Question: With Google's Chart Image API (which was unfortunately deprecated April 2012), you can generate QR codes.

I'm sure I can change the size of the resulting image using the API, but I'd rather just use CSS and the width and height properties to make it a little bigger.
In Chrome at least, this results in nasty anti-aliasing (not preferable, since it needs to be parsable by machines). Is there a way to tell browsers not to anti-alias upscaled images?
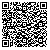
Answer: This guy has the solution: <URL>
'''
img {
image-rendering: optimizeSpeed; /* PREFER SPEED OVER SMOOTHING */
image-rendering: -moz-crisp-edges; /* Firefox */
image-rendering: -o-crisp-edges; /* Opera */
image-rendering: -webkit-optimize-contrast; /* Chrome (and eventually Safari) */
image-rendering: optimize-contrast; /* CSS3 Proposed */
-ms-interpolation-mode: nearest-neighbor; /* IE8+ */
}
'''
Sooo for you:
'''
imgQR {
width:100px;
height:100px;
image-rendering: optimizeSpeed; /* PREFER SPEED OVER SMOOTHING */
image-rendering: -moz-crisp-edges; /* Firefox */
image-rendering: -o-crisp-edges; /* Opera */
image-rendering: -webkit-optimize-contrast; /* Chrome (and eventually Safari) */
image-rendering: optimize-contrast; /* CSS3 Proposed */
-ms-interpolation-mode: nearest-neighbor; /* IE8+ */
}
'''